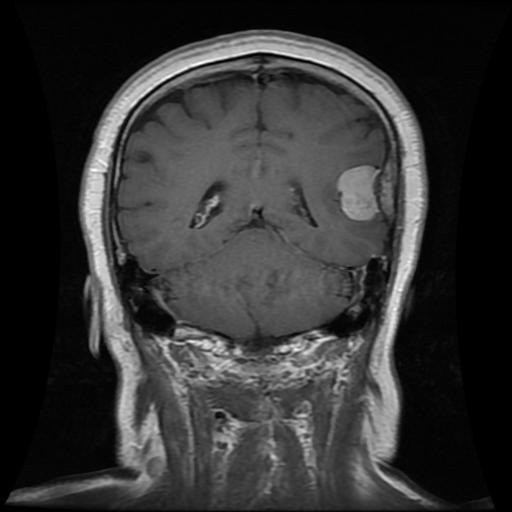
Label: meningioma